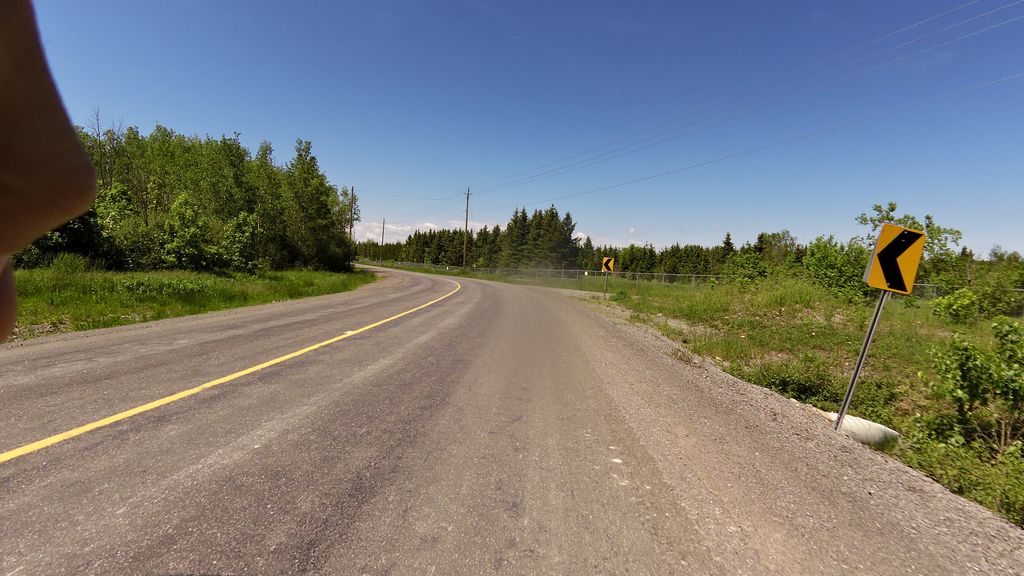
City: ottawa-gatineau